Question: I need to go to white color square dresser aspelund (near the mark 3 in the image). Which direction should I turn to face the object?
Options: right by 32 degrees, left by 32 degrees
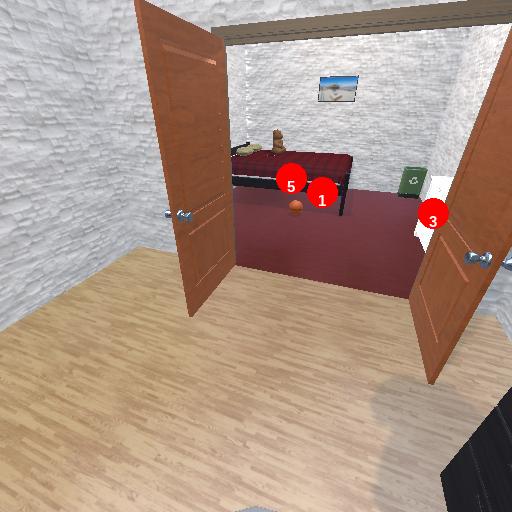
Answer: right by 32 degrees